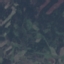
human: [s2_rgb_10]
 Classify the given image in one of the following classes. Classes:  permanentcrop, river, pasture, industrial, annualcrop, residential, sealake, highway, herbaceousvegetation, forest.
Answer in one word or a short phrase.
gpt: HerbaceousVegetation